一年级 · 逻辑题
在合适的答案下面画 “ل” 。

（1）连衣裙的价钱比毛衣的价钱多一些, 毛衣可能多少是多少元?

(2) 两份同样多的萝卜, 小灰兔吃剩 38 根, 小白兔可能还剩多少根?

| 36 根 | 26 根 | 5 根 |
| :---: | :---: | :---: |
|  |  |  |
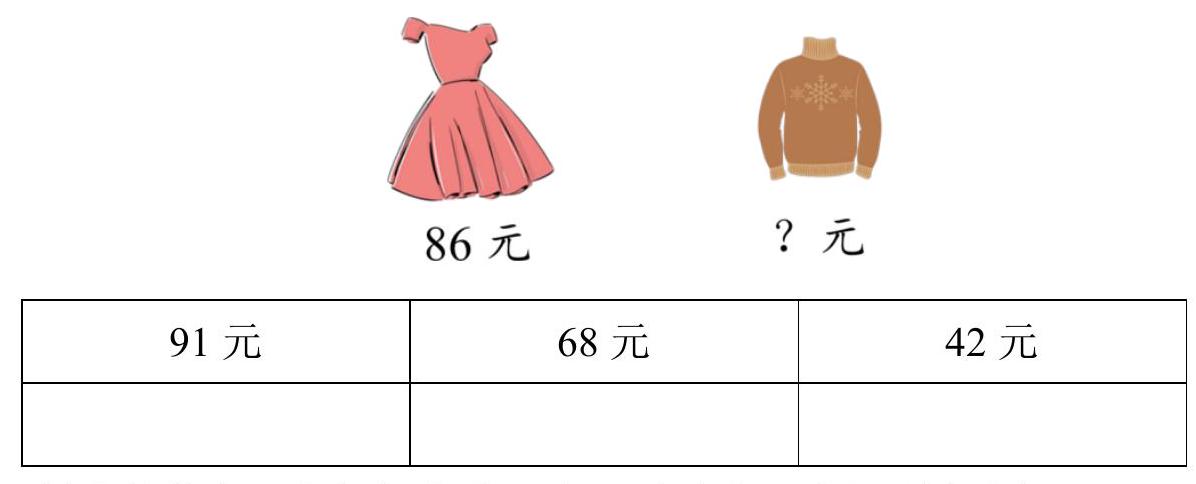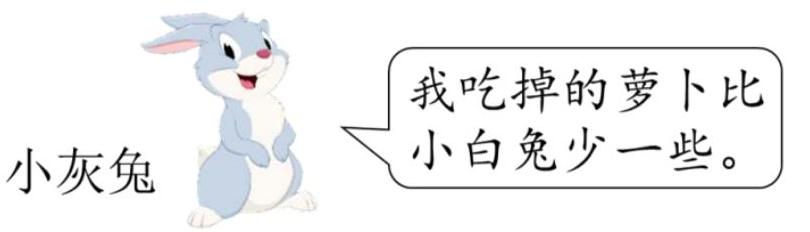
答案: 详解(1)

| 91 元 | 68 元 | 42 元 |
| :---: | :---: | :---: |
|  | $\sqrt{ }$ |  |

(2)

| 36 根 | 26 根 | 5 根 |
| :---: | :---: | :---: |
|  | $\sqrt{ }$ |  |